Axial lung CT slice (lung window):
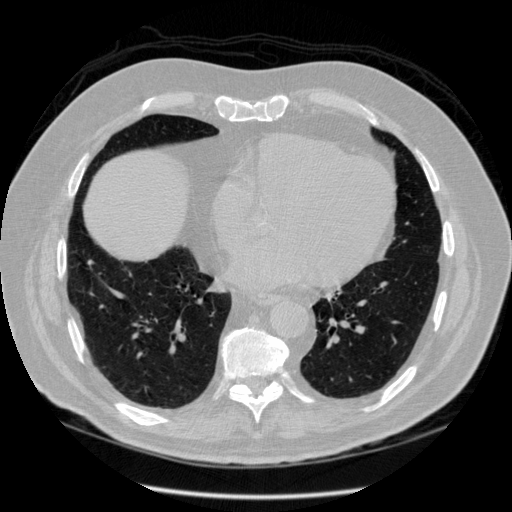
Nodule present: no